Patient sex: M
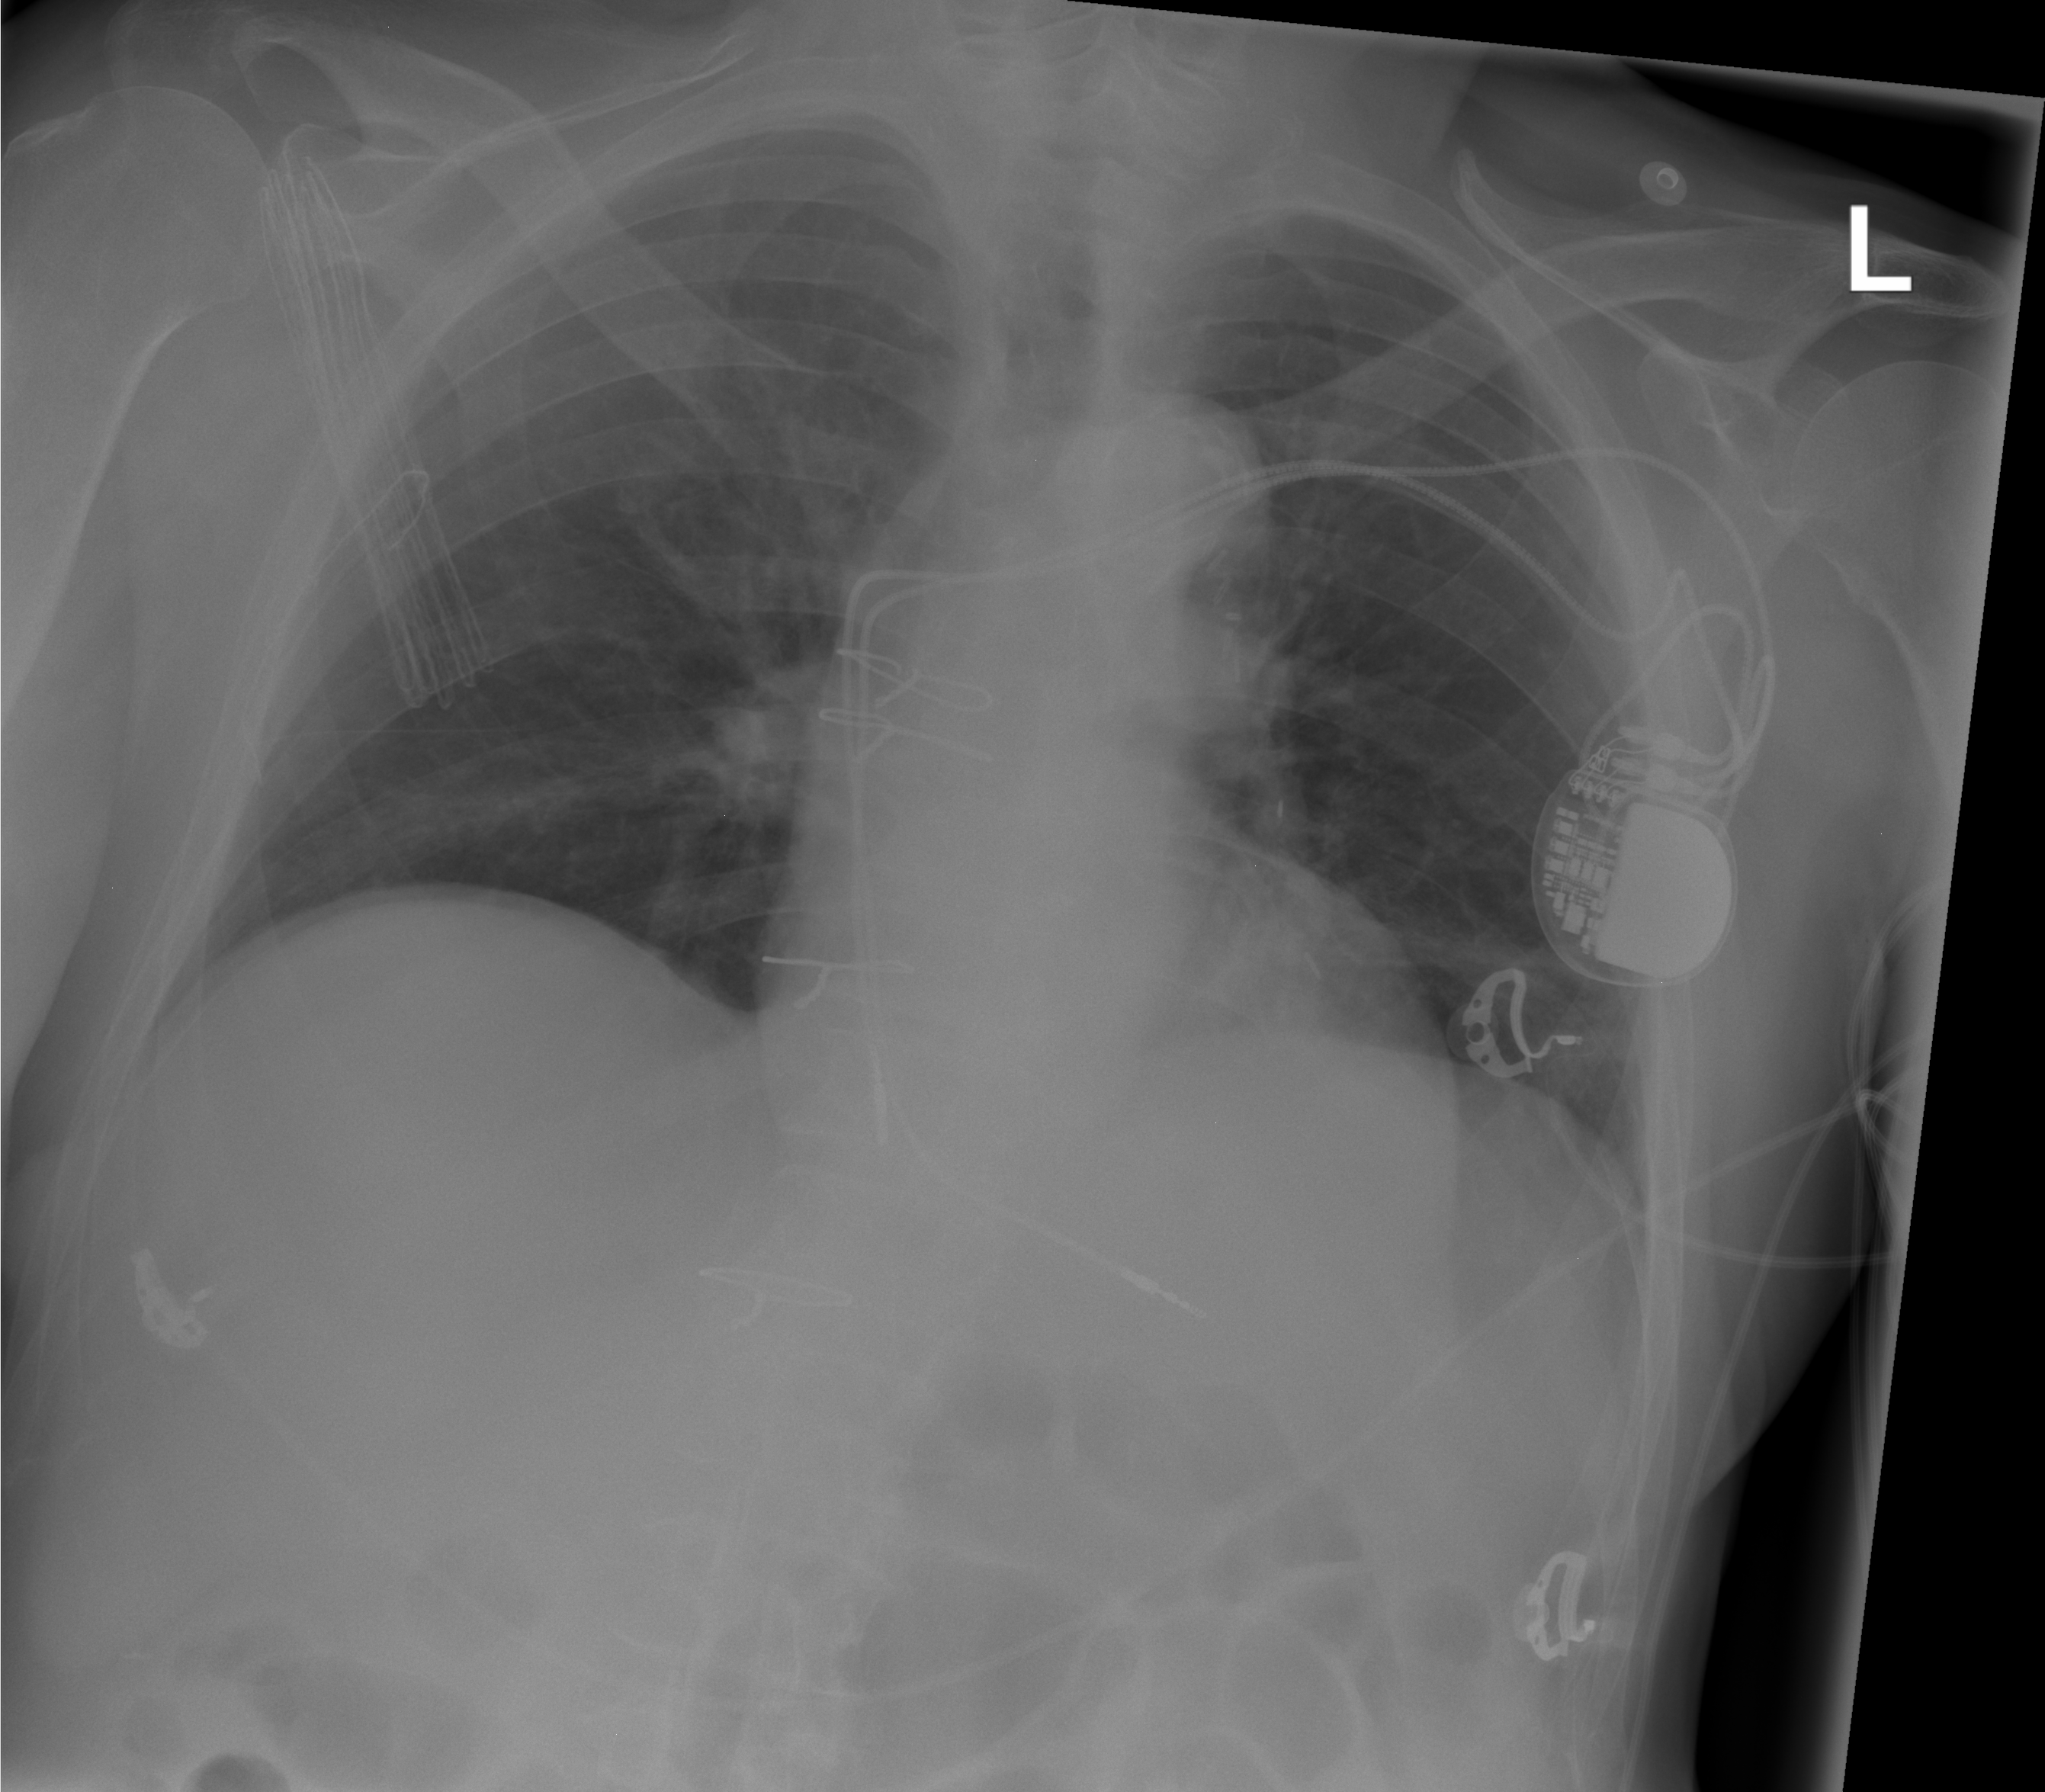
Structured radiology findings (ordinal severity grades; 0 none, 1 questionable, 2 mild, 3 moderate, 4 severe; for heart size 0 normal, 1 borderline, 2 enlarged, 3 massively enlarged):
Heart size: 0
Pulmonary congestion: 0
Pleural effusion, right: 0
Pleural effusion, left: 0
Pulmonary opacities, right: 2
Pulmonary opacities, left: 0
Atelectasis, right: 0
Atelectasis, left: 0